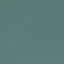
Land use / land cover: SeaLake